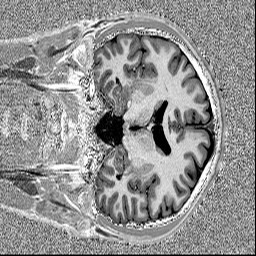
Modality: MP2RAGE
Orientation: coronal
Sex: male